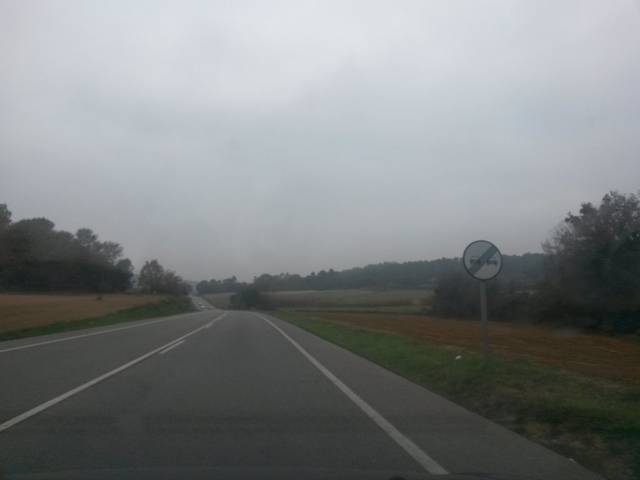
Region: Spain
Coordinates: 42.033, 2.97